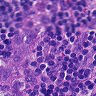
Metastatic tissue present: yes